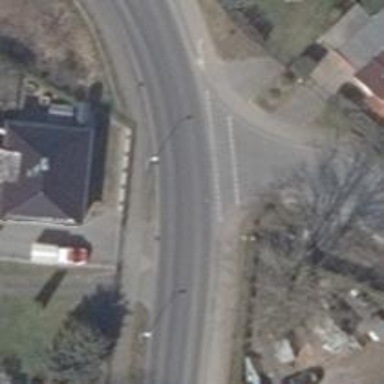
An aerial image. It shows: Road with "give way" sign.